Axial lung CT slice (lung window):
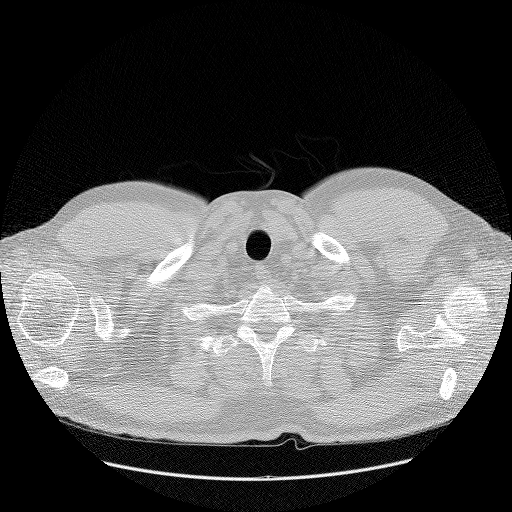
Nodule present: no